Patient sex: M
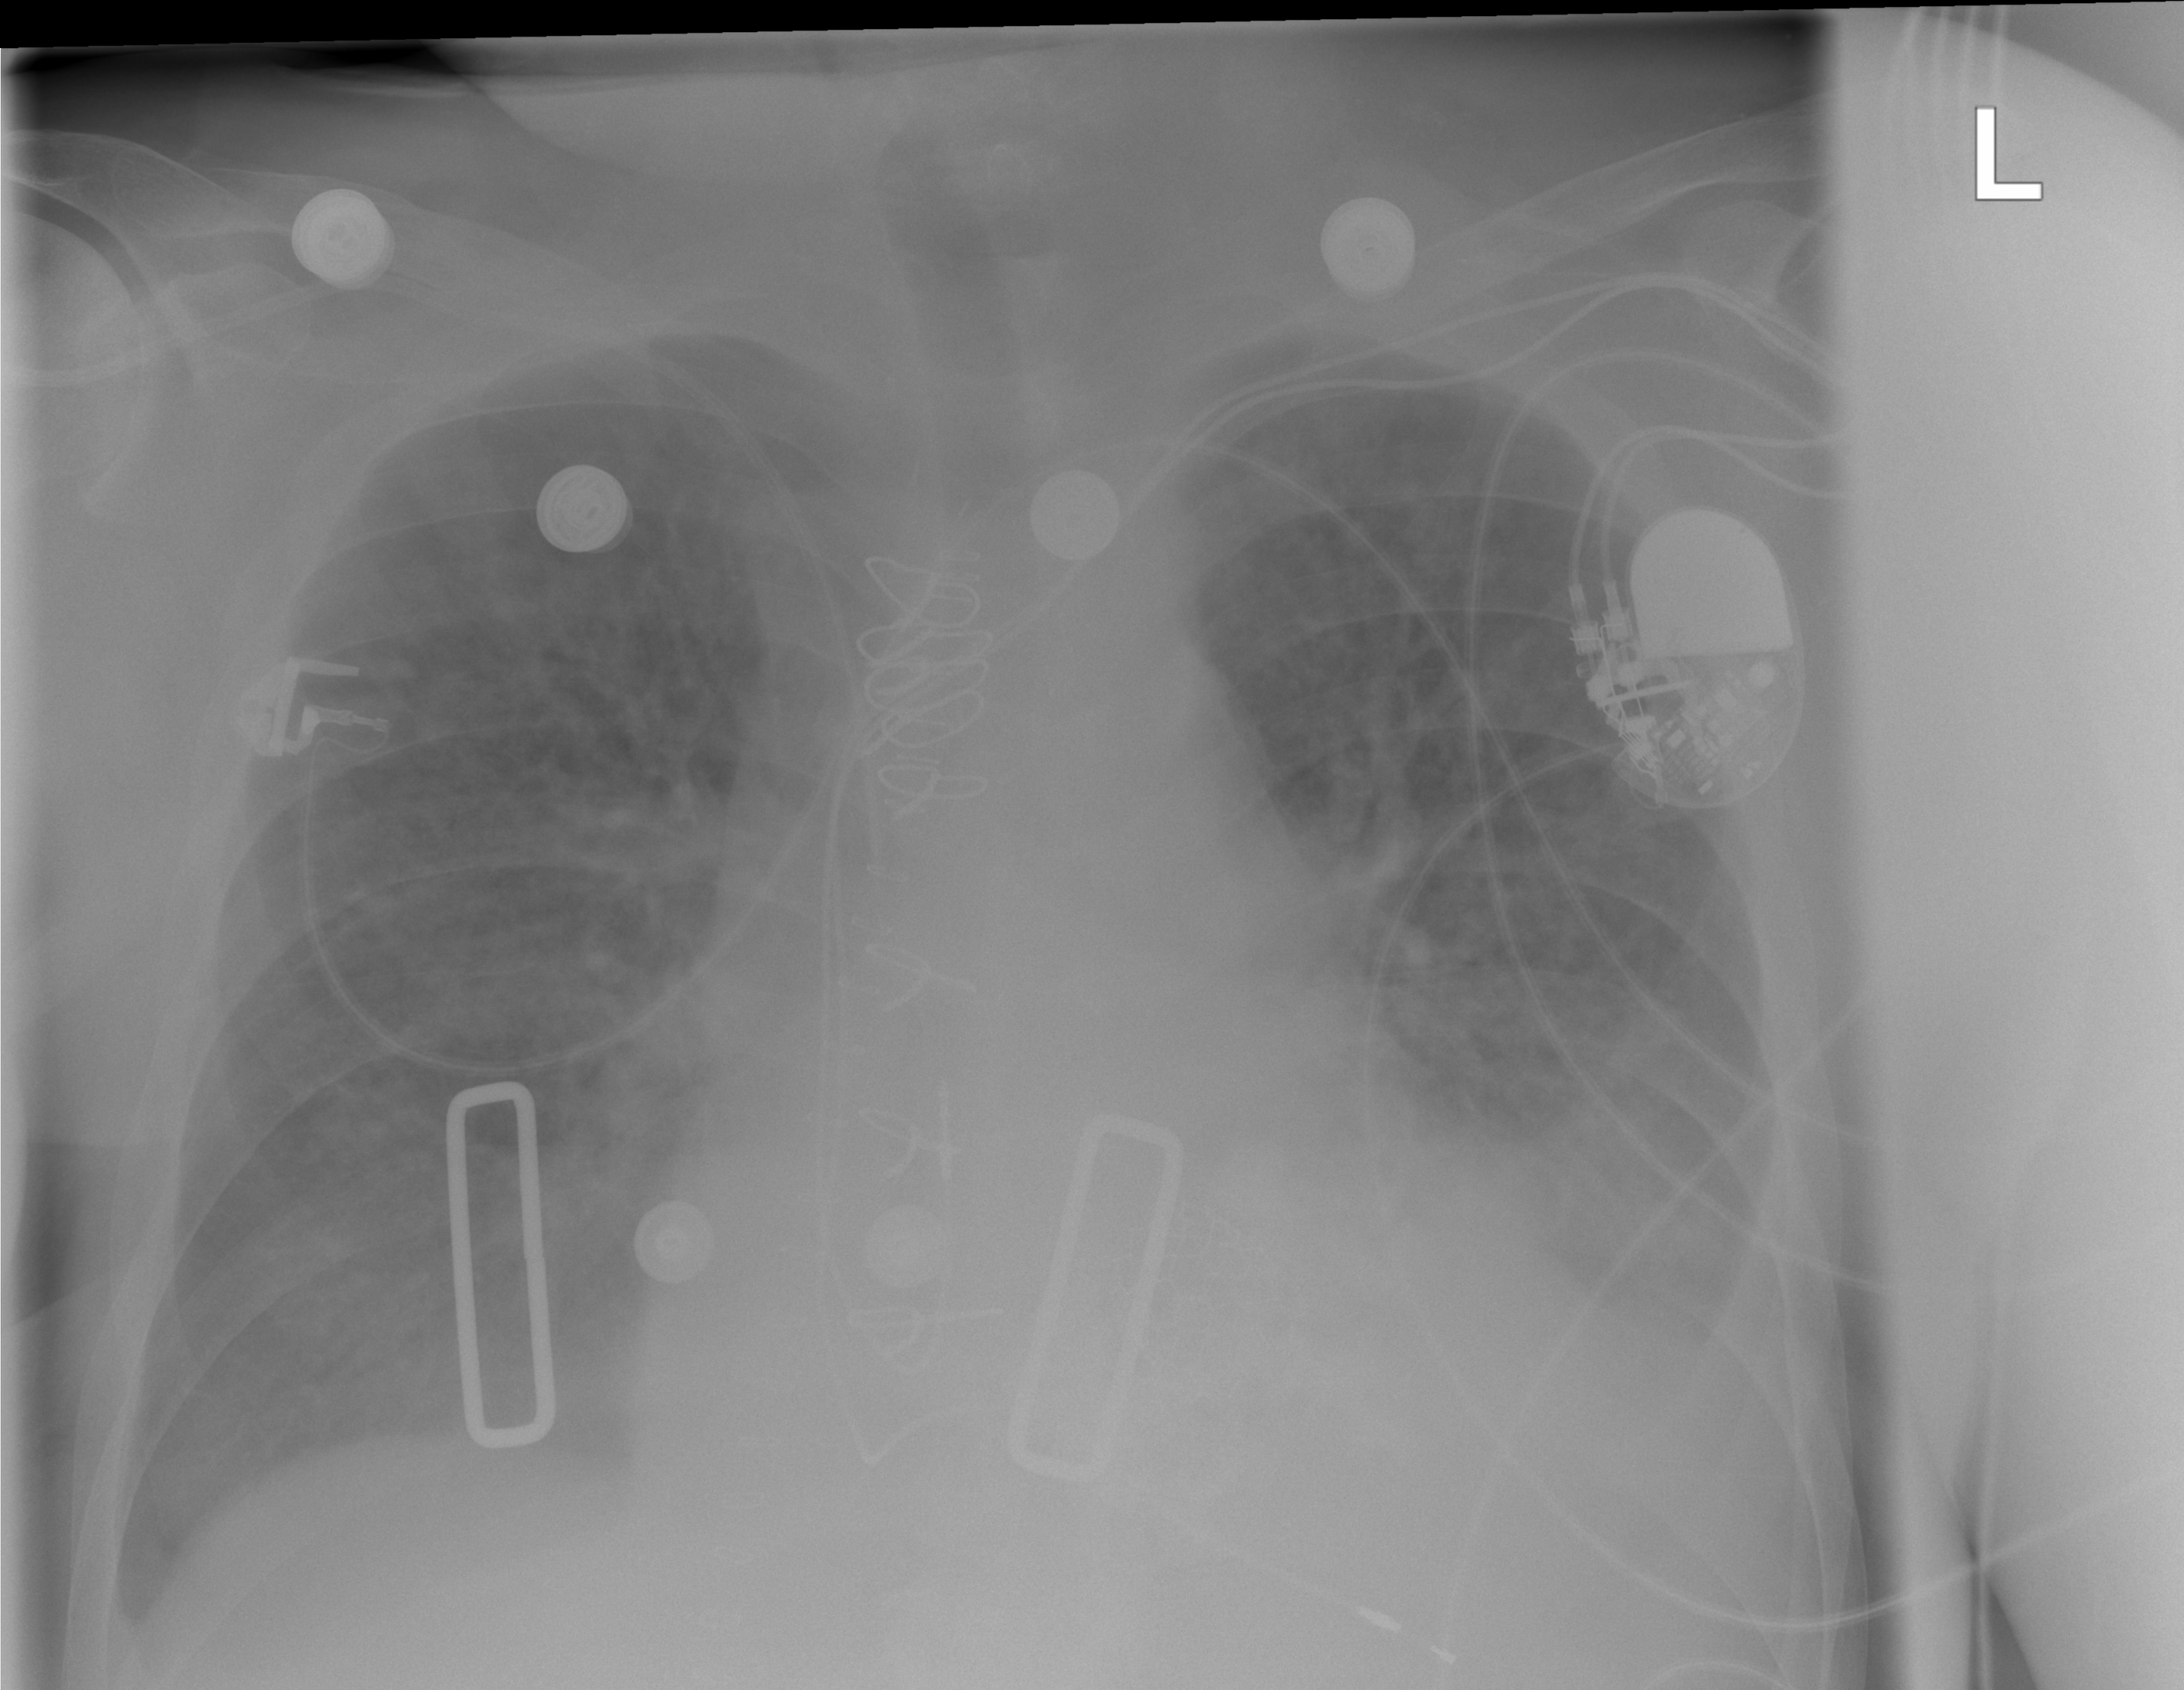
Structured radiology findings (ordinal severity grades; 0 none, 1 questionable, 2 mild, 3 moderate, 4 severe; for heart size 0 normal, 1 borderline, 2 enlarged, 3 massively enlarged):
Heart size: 2
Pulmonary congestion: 2
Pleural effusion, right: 0
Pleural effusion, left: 2
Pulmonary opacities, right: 0
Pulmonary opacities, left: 1
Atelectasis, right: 0
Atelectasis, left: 2